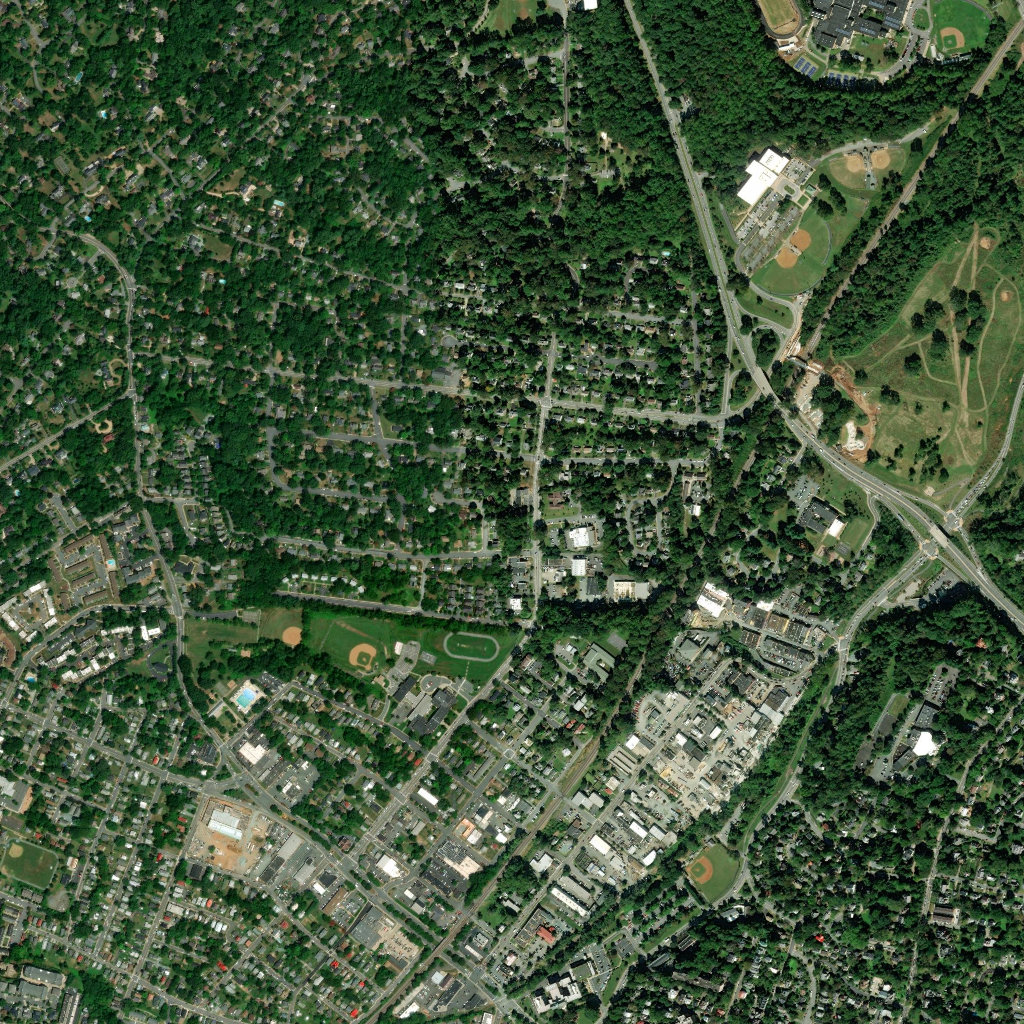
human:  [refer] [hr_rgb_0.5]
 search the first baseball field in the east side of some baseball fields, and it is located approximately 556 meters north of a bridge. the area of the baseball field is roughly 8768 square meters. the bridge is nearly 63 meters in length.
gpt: <box>[[31, 58, 37, 65, 0]]</box>